Question: I'm using ActionBarSherlock in my android app, the theme is set to 'Sherlock.Light.DarkActionBar', when I run the app on ICS devices , everything looks ok,
but when I test it on Gingerbread (both emu and on multiple devices) the action bar looks weird, sometimes when it loses focus it becomes white.
I'm not using custom styles, so I can't quite understand what may be causing this.
I have noticed that this is actually happening each time I'm entering and exiting an Action Mode programmatically ('StartActionMode').

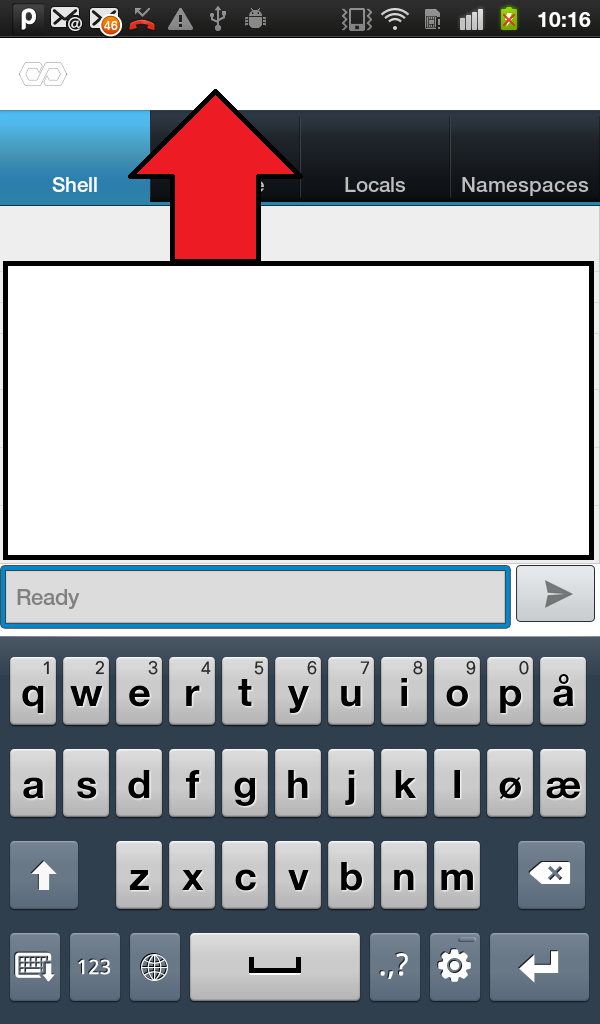
Answer: I was able to resolve this problem, it occurred because I started and stopped the action mode very fast.